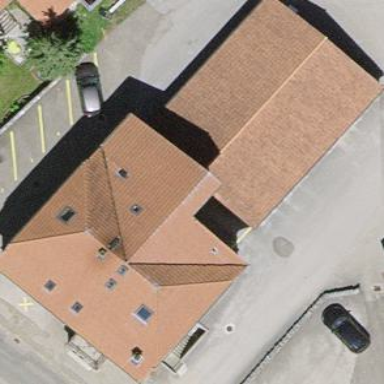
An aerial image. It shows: Building.